Question: I try to use Afterburner.fx for DI in my project. I take followme.fx example and I try to apply to my project. But I don't know what's wrong because I follow example but when I run app, I get these exception:
'''
java.lang.reflect.InvocationTargetException
at sun.reflect.NativeMethodAccessorImpl.invoke0(Native Method)
at sun.reflect.NativeMethodAccessorImpl.invoke(NativeMethodAccessorImpl.java:62)
at sun.reflect.DelegatingMethodAccessorImpl.invoke(DelegatingMethodAccessorImpl.java:43)
at java.lang.reflect.Method.invoke(Method.java:497)
at com.sun.javafx.application.LauncherImpl.launchApplicationWithArgs(LauncherImpl.java:389)
at com.sun.javafx.application.LauncherImpl.launchApplication(LauncherImpl.java:328)
at sun.reflect.NativeMethodAccessorImpl.invoke0(Native Method)
at sun.reflect.NativeMethodAccessorImpl.invoke(NativeMethodAccessorImpl.java:62)
at sun.reflect.DelegatingMethodAccessorImpl.invoke(DelegatingMethodAccessorImpl.java:43)
at java.lang.reflect.Method.invoke(Method.java:497)
at sun.launcher.LauncherHelper$FXHelper.main(LauncherHelper.java:767)
Caused by: java.lang.RuntimeException: Exception in Application start method
at com.sun.javafx.application.LauncherImpl.launchApplication1(LauncherImpl.java:917)
at com.sun.javafx.application.LauncherImpl.lambda$launchApplication$151(LauncherImpl.java:182)
at com.sun.javafx.application.LauncherImpl$$Lambda$50/<PHONE>.run(Unknown Source)
at java.lang.Thread.run(Thread.java:745)
Caused by: java.lang.IllegalStateException: Location is not set.
at javafx.fxml.FXMLLoader.loadImpl(FXMLLoader.java:2438)
at javafx.fxml.FXMLLoader.load(FXMLLoader.java:2413)
at com.airhacks.afterburner.views.FXMLView.loadSynchronously(FXMLView.java:87)
at com.airhacks.afterburner.views.FXMLView.initializeFXMLLoader(FXMLView.java:96)
at com.airhacks.afterburner.views.FXMLView.getView(FXMLView.java:108)
at com.******.controladores.MainApp.start(MainApp.java:44)
at com.sun.javafx.application.LauncherImpl.lambda$launchApplication1$158(LauncherImpl.java:863)
at com.sun.javafx.application.LauncherImpl$$Lambda$53/<PHONE>.run(Unknown Source)
at com.sun.javafx.application.PlatformImpl.lambda$runAndWait$171(PlatformImpl.java:326)
at com.sun.javafx.application.PlatformImpl$$Lambda$46/<PHONE>.run(Unknown Source)
at com.sun.javafx.application.PlatformImpl.lambda$null$169(PlatformImpl.java:295)
at com.sun.javafx.application.PlatformImpl$$Lambda$48/313834886.run(Unknown Source)
at java.security.AccessController.doPrivileged(Native Method)
at com.sun.javafx.application.PlatformImpl.lambda$runLater$170(PlatformImpl.java:294)
at com.sun.javafx.application.PlatformImpl$$Lambda$47/<PHONE>.run(Unknown Source)
at com.sun.glass.ui.InvokeLaterDispatcher$Future.run(InvokeLaterDispatcher.java:95)
at com.sun.glass.ui.win.WinApplication._runLoop(Native Method)
at com.sun.glass.ui.win.WinApplication.lambda$null$144(WinApplication.java:101)
at com.sun.glass.ui.win.WinApplication$$Lambda$36/764308918.run(Unknown Source)
... 1 more
Exception running application com.******.controladores.MainApp
'''
Directory structure:

'''
package com.******.controladores;
import com.airhacks.afterburner.injection.Injector;
import java.util.HashMap;
import java.util.List;
import java.util.Map;
import java.util.logging.Logger;
import static java.util.logging.Logger.getLogger;
import javafx.application.Application;
import static javafx.application.Application.launch;
import javafx.scene.Scene;
import javafx.stage.Stage;
public class MainApp extends Application {
private static final Logger LOG = getLogger(MainApp.class.getName());
@Override
public void start(Stage stage) {
Map<Object, Object> customProperties = new HashMap<>();
Injector.setConfigurationSource(customProperties::get);
LoginView loginView = new LoginView();
Scene scene = new Scene(loginView.getView());
stage.setScene(scene);
stage.show();
}
@Override
public void stop() throws Exception {
Injector.forgetAll();
}
public static void main(String[] args) {
launch(args);
}
}
'''
'''
package com.******.controladores;
import com.airhacks.afterburner.views.FXMLView;
public class LoginView extends FXMLView {
}
'''
'''
package com.****.controladores;
import com.****.dao.usuarioDAO;
import com.****.modelos.usuario;
import java.net.URL;
import java.util.List;
import java.util.ResourceBundle;
import java.util.logging.Logger;
import static java.util.logging.Logger.getLogger;
import javafx.event.ActionEvent;
import javafx.fxml.FXML;
import javafx.fxml.Initializable;
import javafx.scene.Scene;
import javafx.scene.control.Button;
import javafx.scene.control.ChoiceBox;
import javafx.scene.control.PasswordField;
import javafx.scene.image.Image;
import javafx.scene.input.KeyCode;
import javafx.scene.input.KeyEvent;
import javafx.stage.Stage;
import javafx.stage.WindowEvent;
import javax.inject.Inject;
public class LoginPresenter implements Initializable {
private static final Logger LOG = getLogger(LoginPresenter.class.getName());
@FXML
Button btnAceptar;
@FXML
ChoiceBox lstUsuario;
@FXML
PasswordField txtClave;
@Inject
private DataModel datos;
@Override
public void initialize(URL url, ResourceBundle rb) {
List<Usuario> usuarios = new UsuarioDAO().obtenListausuariosPorEstado(true);
lstUsuario.getItems().addAll(usuarios);
btnAceptar.setOnAction((ActionEvent event) -> {
validarCampos();
});
txtClave.setOnKeyPressed((KeyEvent ke) -> {
if (ke.getCode().equals(KeyCode.ENTER)) {
validarCampos();
}
});
}
}
'''
'''
<?xml version="1.0" encoding="UTF-8"?>
<?import java.lang.*?>
<?import javafx.scene.control.*?>
<?import javafx.scene.image.*?>
<?import javafx.scene.layout.*?>
<?import javafx.scene.text.*?>
<VBox alignment="CENTER" prefHeight="338.0" prefWidth="286.0" styleClass="fondo" xmlns="http://javafx.com/javafx/8" xmlns:fx="http://javafx.com/fxml/1" fx:controller="com.****.controladores.LoginPresenter">
<children>
<Label alignment="CENTER" contentDisplay="CENTER" nodeOrientation="LEFT_TO_RIGHT" styleClass="titulo" text="Inicio de sesion">
<font>
<Font name="Segoe UI" size="30.0" />
</font>
</Label>
<Pane prefHeight="59.0" prefWidth="286.0" />
<VBox alignment="CENTER">
<children>
<Label text="Usuario">
<font>
<Font name="System Bold" size="12.0" />
</font>
</Label>
<ChoiceBox fx:id="lstUsuario" prefWidth="150.0" />
<Label text="Clave">
<font>
<Font name="System Bold" size="12.0" />
</font>
</Label>
<PasswordField fx:id="txtClave" promptText="Introduce tu clave" />
</children>
</VBox>
<Pane prefHeight="59.0" prefWidth="286.0" />
<Button fx:id="btnAceptar" contentDisplay="CENTER" mnemonicParsing="false" text="Aceptar" textAlignment="CENTER">
</Button>
<Pane prefHeight="59.0" prefWidth="286.0" />
</children>
</VBox>
'''
'''
<dependency>
<groupId>com.airhacks</groupId>
<artifactId>afterburner.fx</artifactId>
<version>1.6.0</version>
</dependency>
'''
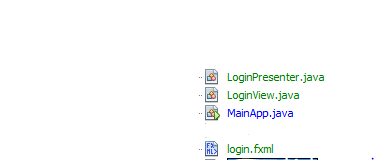
Answer: '''
Caused by: java.lang.IllegalStateException: Location is not set.
'''
Probably you do not have *.fxml files in JAR. I had the same problem. Try to add resources filtering to your POM file, like here: <URL>
'''
<resources>
<resource>
<directory>src/main/java</directory>
<includes>
<include>**/*.fxml</include>
<include>**/*.css</include>
<include>**/*.properties</include>
</includes>
</resource>
<resource>
<directory>src/test/java</directory>
<includes>
<include>**/*.fxml</include>
<include>**/*.css</include>
<include>**/*.properties</include>
</includes>
</resource>
<resource>
<directory>src/main/resources</directory>
<includes>
<include>**/*.xml</include>
<include>**/*.css</include>
<include>**/*.css</include>
<include>**/*.properties</include>
</includes>
</resource>
</resources>
'''
This allow to copy .fxml files to packages in JAR file.